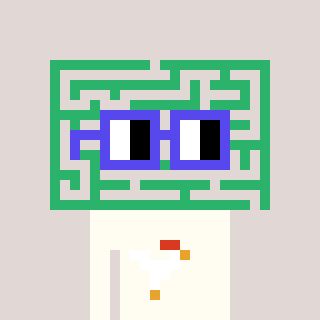
a pixel art character with square blue glasses, a maze-shaped head and a grayscale-colored body on a warm background